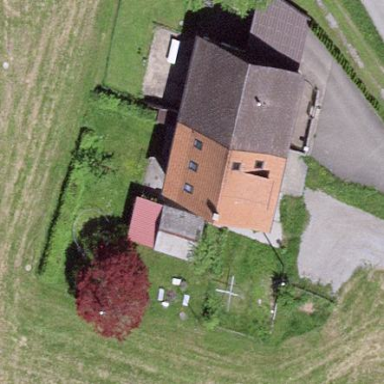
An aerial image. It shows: Building with gabled roof oriented across.